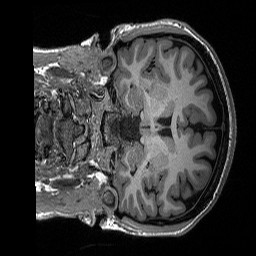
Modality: T1w
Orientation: coronal
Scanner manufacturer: siemens
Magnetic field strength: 3 T
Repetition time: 2.3 s
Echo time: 0.00298 s